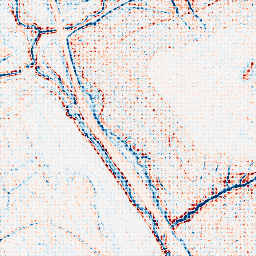
Category: edge_preserving
Decomposition family: anisotropic_diffusion
Decomposition parameters: iterations: 5
kappa: 10
gamma: 0.15
Upsampling method: sinc_blackman
Upsampling parameters: scale: 8
kernel_size: 8
Upsampling scale: 8